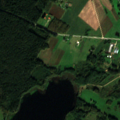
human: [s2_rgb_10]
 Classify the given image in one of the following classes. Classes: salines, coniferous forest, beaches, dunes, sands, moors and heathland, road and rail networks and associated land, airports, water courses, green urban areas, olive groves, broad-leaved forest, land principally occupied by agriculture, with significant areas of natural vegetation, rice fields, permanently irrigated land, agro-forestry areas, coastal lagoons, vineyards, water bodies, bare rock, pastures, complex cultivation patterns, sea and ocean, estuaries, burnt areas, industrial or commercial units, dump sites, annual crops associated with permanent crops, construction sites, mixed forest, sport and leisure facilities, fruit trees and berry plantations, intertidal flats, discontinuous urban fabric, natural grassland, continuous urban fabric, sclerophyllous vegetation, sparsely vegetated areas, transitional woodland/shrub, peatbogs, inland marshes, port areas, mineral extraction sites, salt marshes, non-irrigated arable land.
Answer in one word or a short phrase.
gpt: complex cultivation patterns, land principally occupied by agriculture, with significant areas of natural vegetation, coniferous forest, mixed forest, water bodies